Question: I apologize for perhaps lame question but I'm new to JavaFX and after reading 4 tutorials I can't find clear information how constraints work.
Can I set constraints to any control? Here is what I'm trying to achieve. I have 'VBox' with 'ButtonBar' of fixed height and I want second control to fill remaining area as I resize 'VBox'.

'''
<AnchorPane id="main-pane" style="-fx-border-color: #ADFF2F;" xmlns="http://javafx.com/javafx/8.0.40" xmlns:fx="http://javafx.com/fxml/1">
<children>
<VBox prefHeight="300.0" prefWidth="400.0" AnchorPane.bottomAnchor="0.0" AnchorPane.leftAnchor="0.0" AnchorPane.rightAnchor="0.0" AnchorPane.topAnchor="0.0">
<children>
<ButtonBar prefHeight="40.0" prefWidth="200.0">
<buttons>
<Button mnemonicParsing="false" text="Button" />
<Button mnemonicParsing="false" text="Button" />
</buttons>
</ButtonBar>
<AnchorPane id="inner-pane" style="-fx-border-color: #FF0000;">
<children>
<ColorPicker prefHeight="200.0" AnchorPane.bottomAnchor="0.0" AnchorPane.leftAnchor="0.0" AnchorPane.rightAnchor="0.0" />
</children>
</AnchorPane>
</children>
</VBox>
</children>
</AnchorPane>
'''
Interestingly enough 'inner-pane' widens as I resize the window but botton edge does not. How can I fix that ?
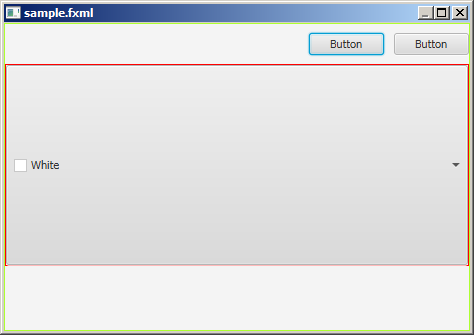
Answer: Considering you are using 'SceneBuilder', you can do the following :
- Remove the anchorpane and make ColorPicker a child of 'VBox'. Since <URL> is not the perfect layout for what you are trying to achieve. It allows the edges of child nodes to be anchored to an offset from the anchor pane's edges, but has no property to enforce their growth when the same happens to it.- In the 'ColorPicker' set 'VBox.vgrow="ALWAYS"' and Max Height and Max Width as 'MAX_VALUE'.
(Incase you don't use SB)
'''
<AnchorPane id="main-pane" style="-fx-border-color: #ADFF2F;" xmlns="http://javafx.com/javafx/8.0.40" xmlns:fx="http://javafx.com/fxml/1">
<children>
<VBox prefHeight="300.0" prefWidth="400.0" AnchorPane.bottomAnchor="0.0" AnchorPane.leftAnchor="0.0" AnchorPane.rightAnchor="0.0" AnchorPane.topAnchor="0.0">
<children>
<ButtonBar prefHeight="40.0" prefWidth="200.0">
<buttons>
<Button mnemonicParsing="false" text="Button" />
<Button mnemonicParsing="false" text="Button" />
</buttons>
</ButtonBar>
<ColorPicker prefHeight="200.0" maxHeight="1.7976931348623157E308" maxWidth="1.7976931348623157E308" VBox.vgrow="ALWAYS" />
</children>
</VBox>
</children>
</AnchorPane>
'''